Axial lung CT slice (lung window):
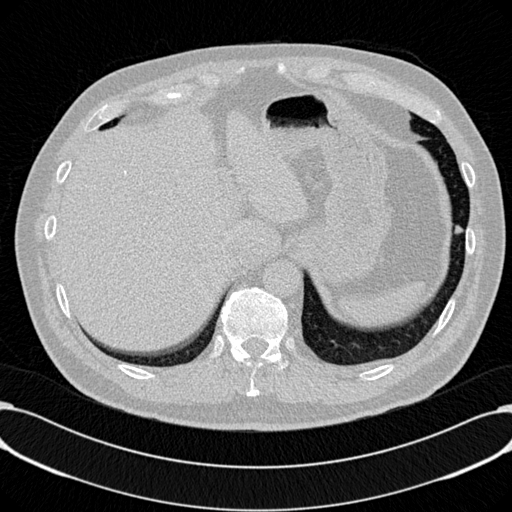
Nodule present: yes
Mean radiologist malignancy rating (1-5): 2.75